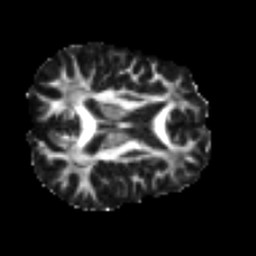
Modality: FA
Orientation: axial
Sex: male
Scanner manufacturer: ge
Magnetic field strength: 3 T
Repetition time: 7 s
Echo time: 0.08 s